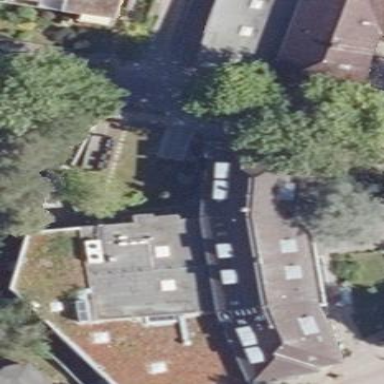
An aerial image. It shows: Part of building with hipped roof. The building is white with black roof made of grey material.